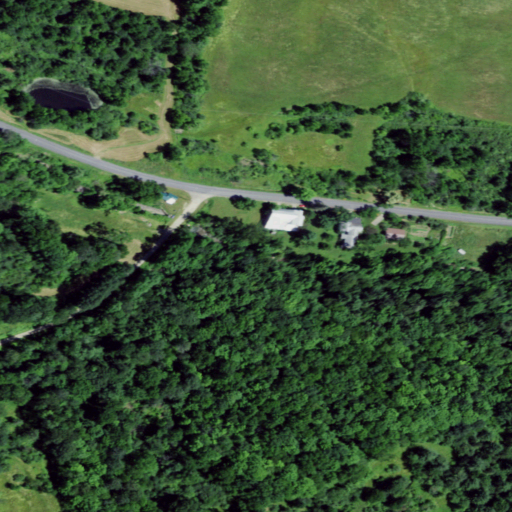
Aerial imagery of valley in New York named Brown Hollow containing mixed forest, pasture, deciduous forest, open development, low intensity development, and evergreen forest